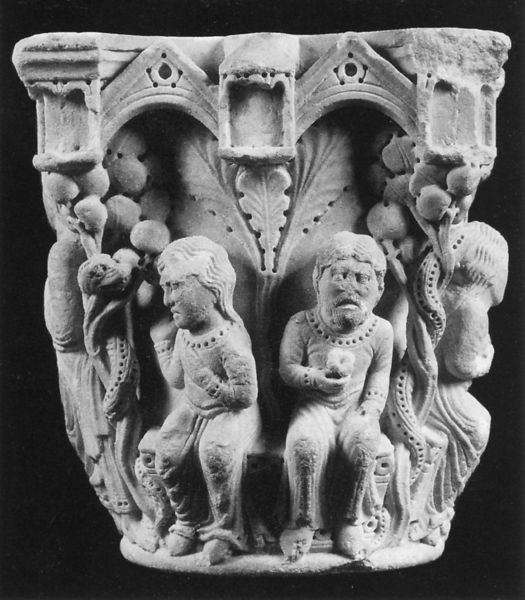
Titel: Parma, Kapitelle der ehemaligen Domkanzel
Institution: Parma, Galleria Nazionale
Schlagwörter: blätter, mann, bäume, sitzen, ausschnitt, blume, frau, marmor, männer, architektur, stein, pflanzen, skulptur, relief, giebel, figuren, rundbogen, detail, bögen, gewunden, schlange, kapitell, eichenblatt, romanisch, eva adem